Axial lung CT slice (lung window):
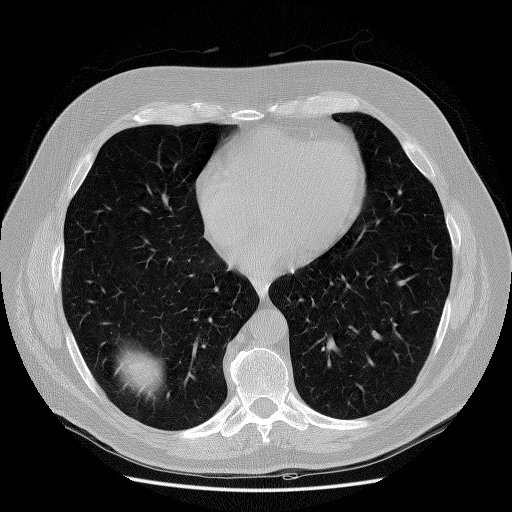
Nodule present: no